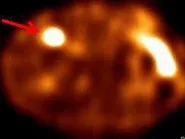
Axial SPECT/CT image of the Meckel's diverticulum. A; Axial image SPECT shows one focal concentration in the right abdomen (arrow).
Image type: radiology (spect)